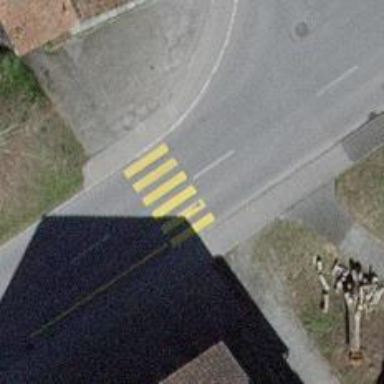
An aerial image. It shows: Uncontrolled zebra crossing on the road.